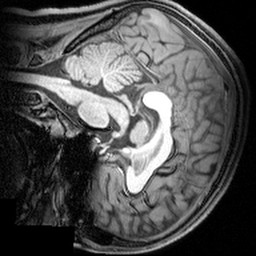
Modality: T1w
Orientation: sagittal
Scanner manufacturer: siemens
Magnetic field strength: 3 T
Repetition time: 1.9 s
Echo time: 0.00397 s